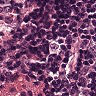
Metastatic tissue present: no